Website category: sports
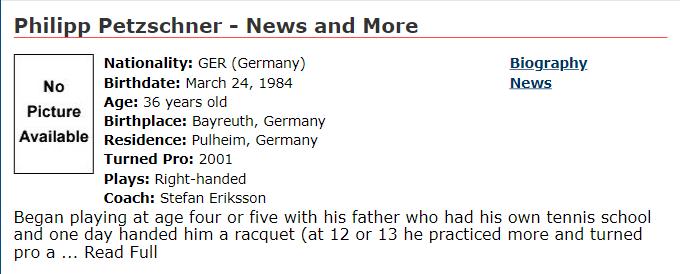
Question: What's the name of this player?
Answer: Philipp Petzschner

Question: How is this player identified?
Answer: Philipp Petzschner

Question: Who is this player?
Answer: Philipp Petzschner

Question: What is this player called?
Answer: Philipp Petzschner

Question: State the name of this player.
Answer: Philipp Petzschner

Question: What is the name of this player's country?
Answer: GER

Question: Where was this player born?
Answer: GER

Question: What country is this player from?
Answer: GER

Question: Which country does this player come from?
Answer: GER

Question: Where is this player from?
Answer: GER

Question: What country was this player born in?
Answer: GER

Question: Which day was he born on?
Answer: March 24, 1984

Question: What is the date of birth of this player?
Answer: March 24, 1984

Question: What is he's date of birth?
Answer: March 24, 1984

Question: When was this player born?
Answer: March 24, 1984

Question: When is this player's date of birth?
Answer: March 24, 1984

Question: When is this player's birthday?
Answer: March 24, 1984

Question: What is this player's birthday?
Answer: March 24, 1984

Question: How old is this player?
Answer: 36 years old

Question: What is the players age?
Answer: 36 years old

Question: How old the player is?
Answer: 36 years old

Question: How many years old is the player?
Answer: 36 years old

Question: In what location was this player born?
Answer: Bayreuth, Germany

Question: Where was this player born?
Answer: Bayreuth, Germany

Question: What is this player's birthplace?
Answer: Bayreuth, Germany

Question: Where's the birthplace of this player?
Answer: Bayreuth, Germany

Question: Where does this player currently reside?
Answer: Pulheim, Germany

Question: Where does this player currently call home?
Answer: Pulheim, Germany

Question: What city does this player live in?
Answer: Pulheim, Germany

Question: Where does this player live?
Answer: Pulheim, Germany

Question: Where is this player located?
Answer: Pulheim, Germany

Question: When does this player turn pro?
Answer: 2001

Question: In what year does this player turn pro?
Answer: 2001

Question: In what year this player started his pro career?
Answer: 2001

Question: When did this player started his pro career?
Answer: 2001

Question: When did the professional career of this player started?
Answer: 2001

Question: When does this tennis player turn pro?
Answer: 2001

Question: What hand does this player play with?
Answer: Right-handed

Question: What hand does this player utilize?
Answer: Right-handed

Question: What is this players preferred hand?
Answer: Right-handed

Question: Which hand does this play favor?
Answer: Right-handed

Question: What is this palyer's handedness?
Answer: Right-handed

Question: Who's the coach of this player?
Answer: Stefan Eriksson

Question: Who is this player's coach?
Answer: Stefan Eriksson

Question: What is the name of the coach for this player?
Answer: Stefan Eriksson

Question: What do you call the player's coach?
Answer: Stefan Eriksson